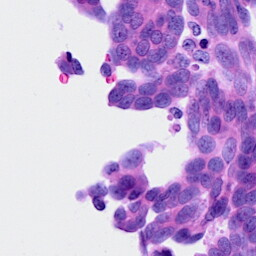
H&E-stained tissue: Ovarian